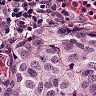
Metastatic tissue present: yes